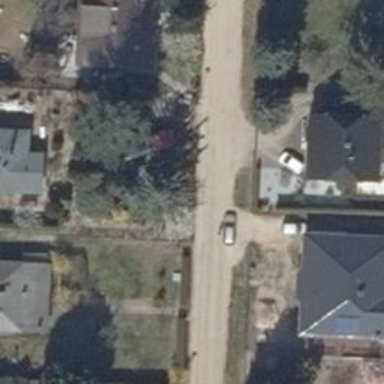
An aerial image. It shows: Driveway leading to service road.